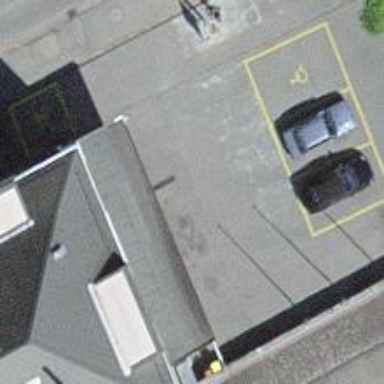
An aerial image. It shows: Fuel station.